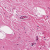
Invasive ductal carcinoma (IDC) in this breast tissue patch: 1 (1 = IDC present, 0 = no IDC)